Interaction volume radius: 5 \u00c5
Interaction volume height: 25 \u00c5
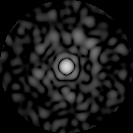
Disorder parameter: 0.8543